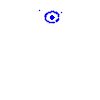
Particle: kaon